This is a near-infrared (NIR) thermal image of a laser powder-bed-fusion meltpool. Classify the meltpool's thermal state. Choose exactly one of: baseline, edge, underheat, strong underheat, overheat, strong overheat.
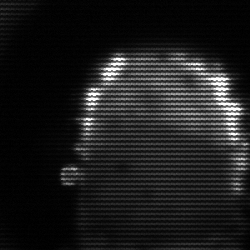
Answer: baseline